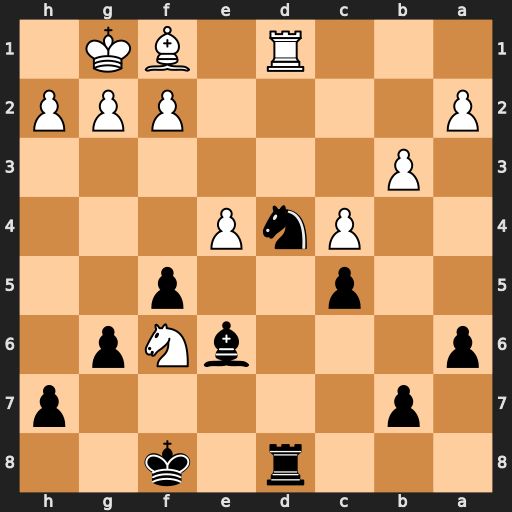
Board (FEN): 3r1k2/1p5p/p3bNp1/2p2p2/2PnP3/1P6/P4PPP/3R1BK1
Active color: b
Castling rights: -
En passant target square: -
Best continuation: Nf3+ gxf3 Rxd1